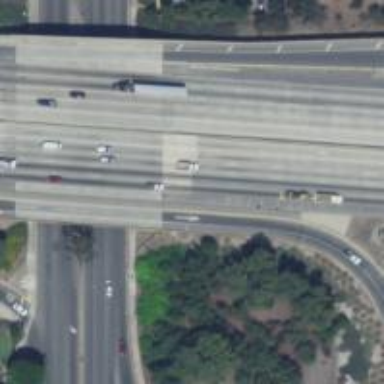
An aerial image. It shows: Motorway bridge.